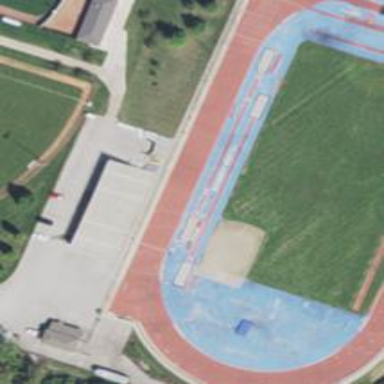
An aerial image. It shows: Athletics track located in leisure land area.